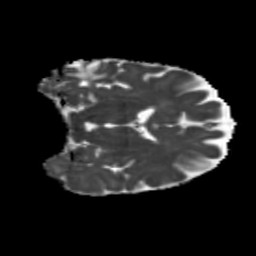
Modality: MD
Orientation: coronal
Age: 71
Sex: female
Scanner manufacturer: siemens
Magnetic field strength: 3 T
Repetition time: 5.25 s
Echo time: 0.08 s